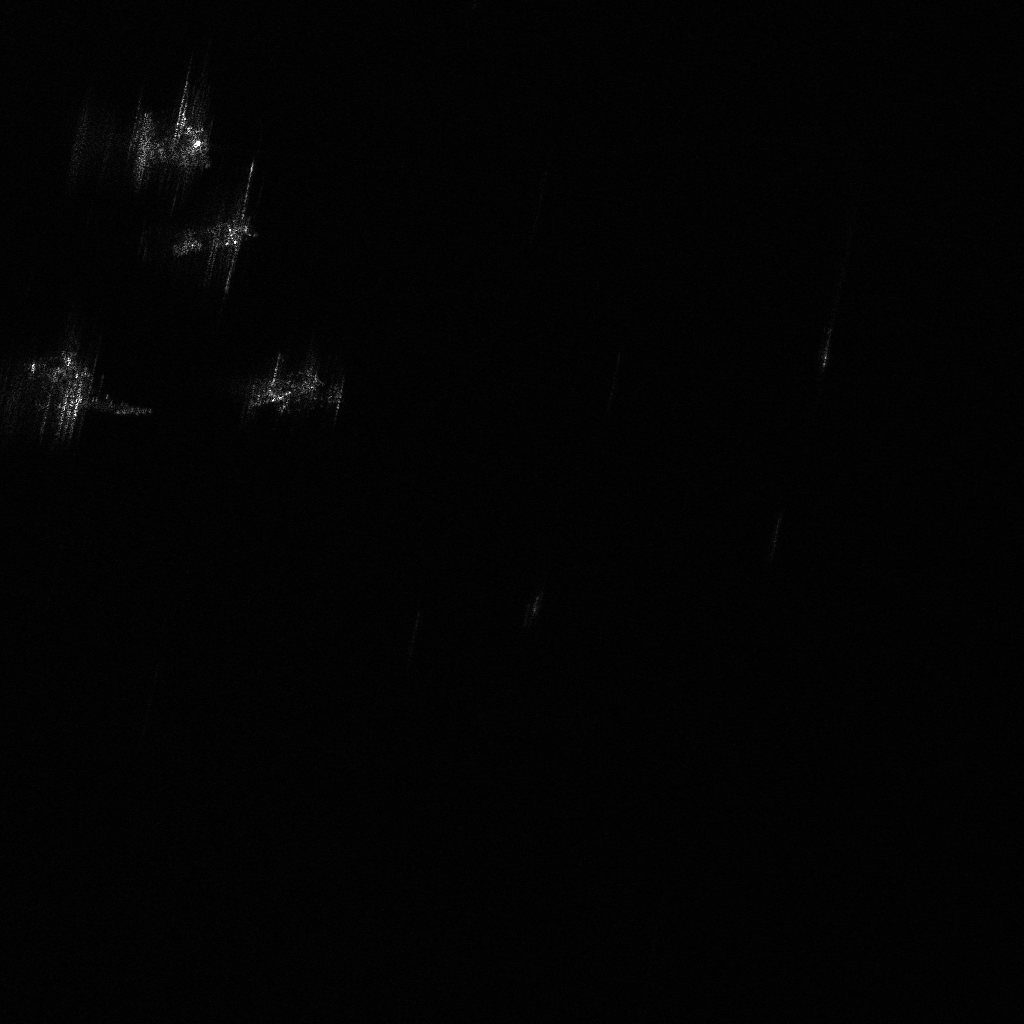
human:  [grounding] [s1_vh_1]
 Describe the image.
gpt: In the satellite image, there is  <ref>2 large container </ref> <box>[[19, 18, 21, 27, 75], [15, 10, 17, 18, 87]]</box> located at top left,  <ref>2 large container </ref> <box>[[7, 38, 16, 41, 2], [27, 33, 29, 41, 87]]</box> located at left.